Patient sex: F
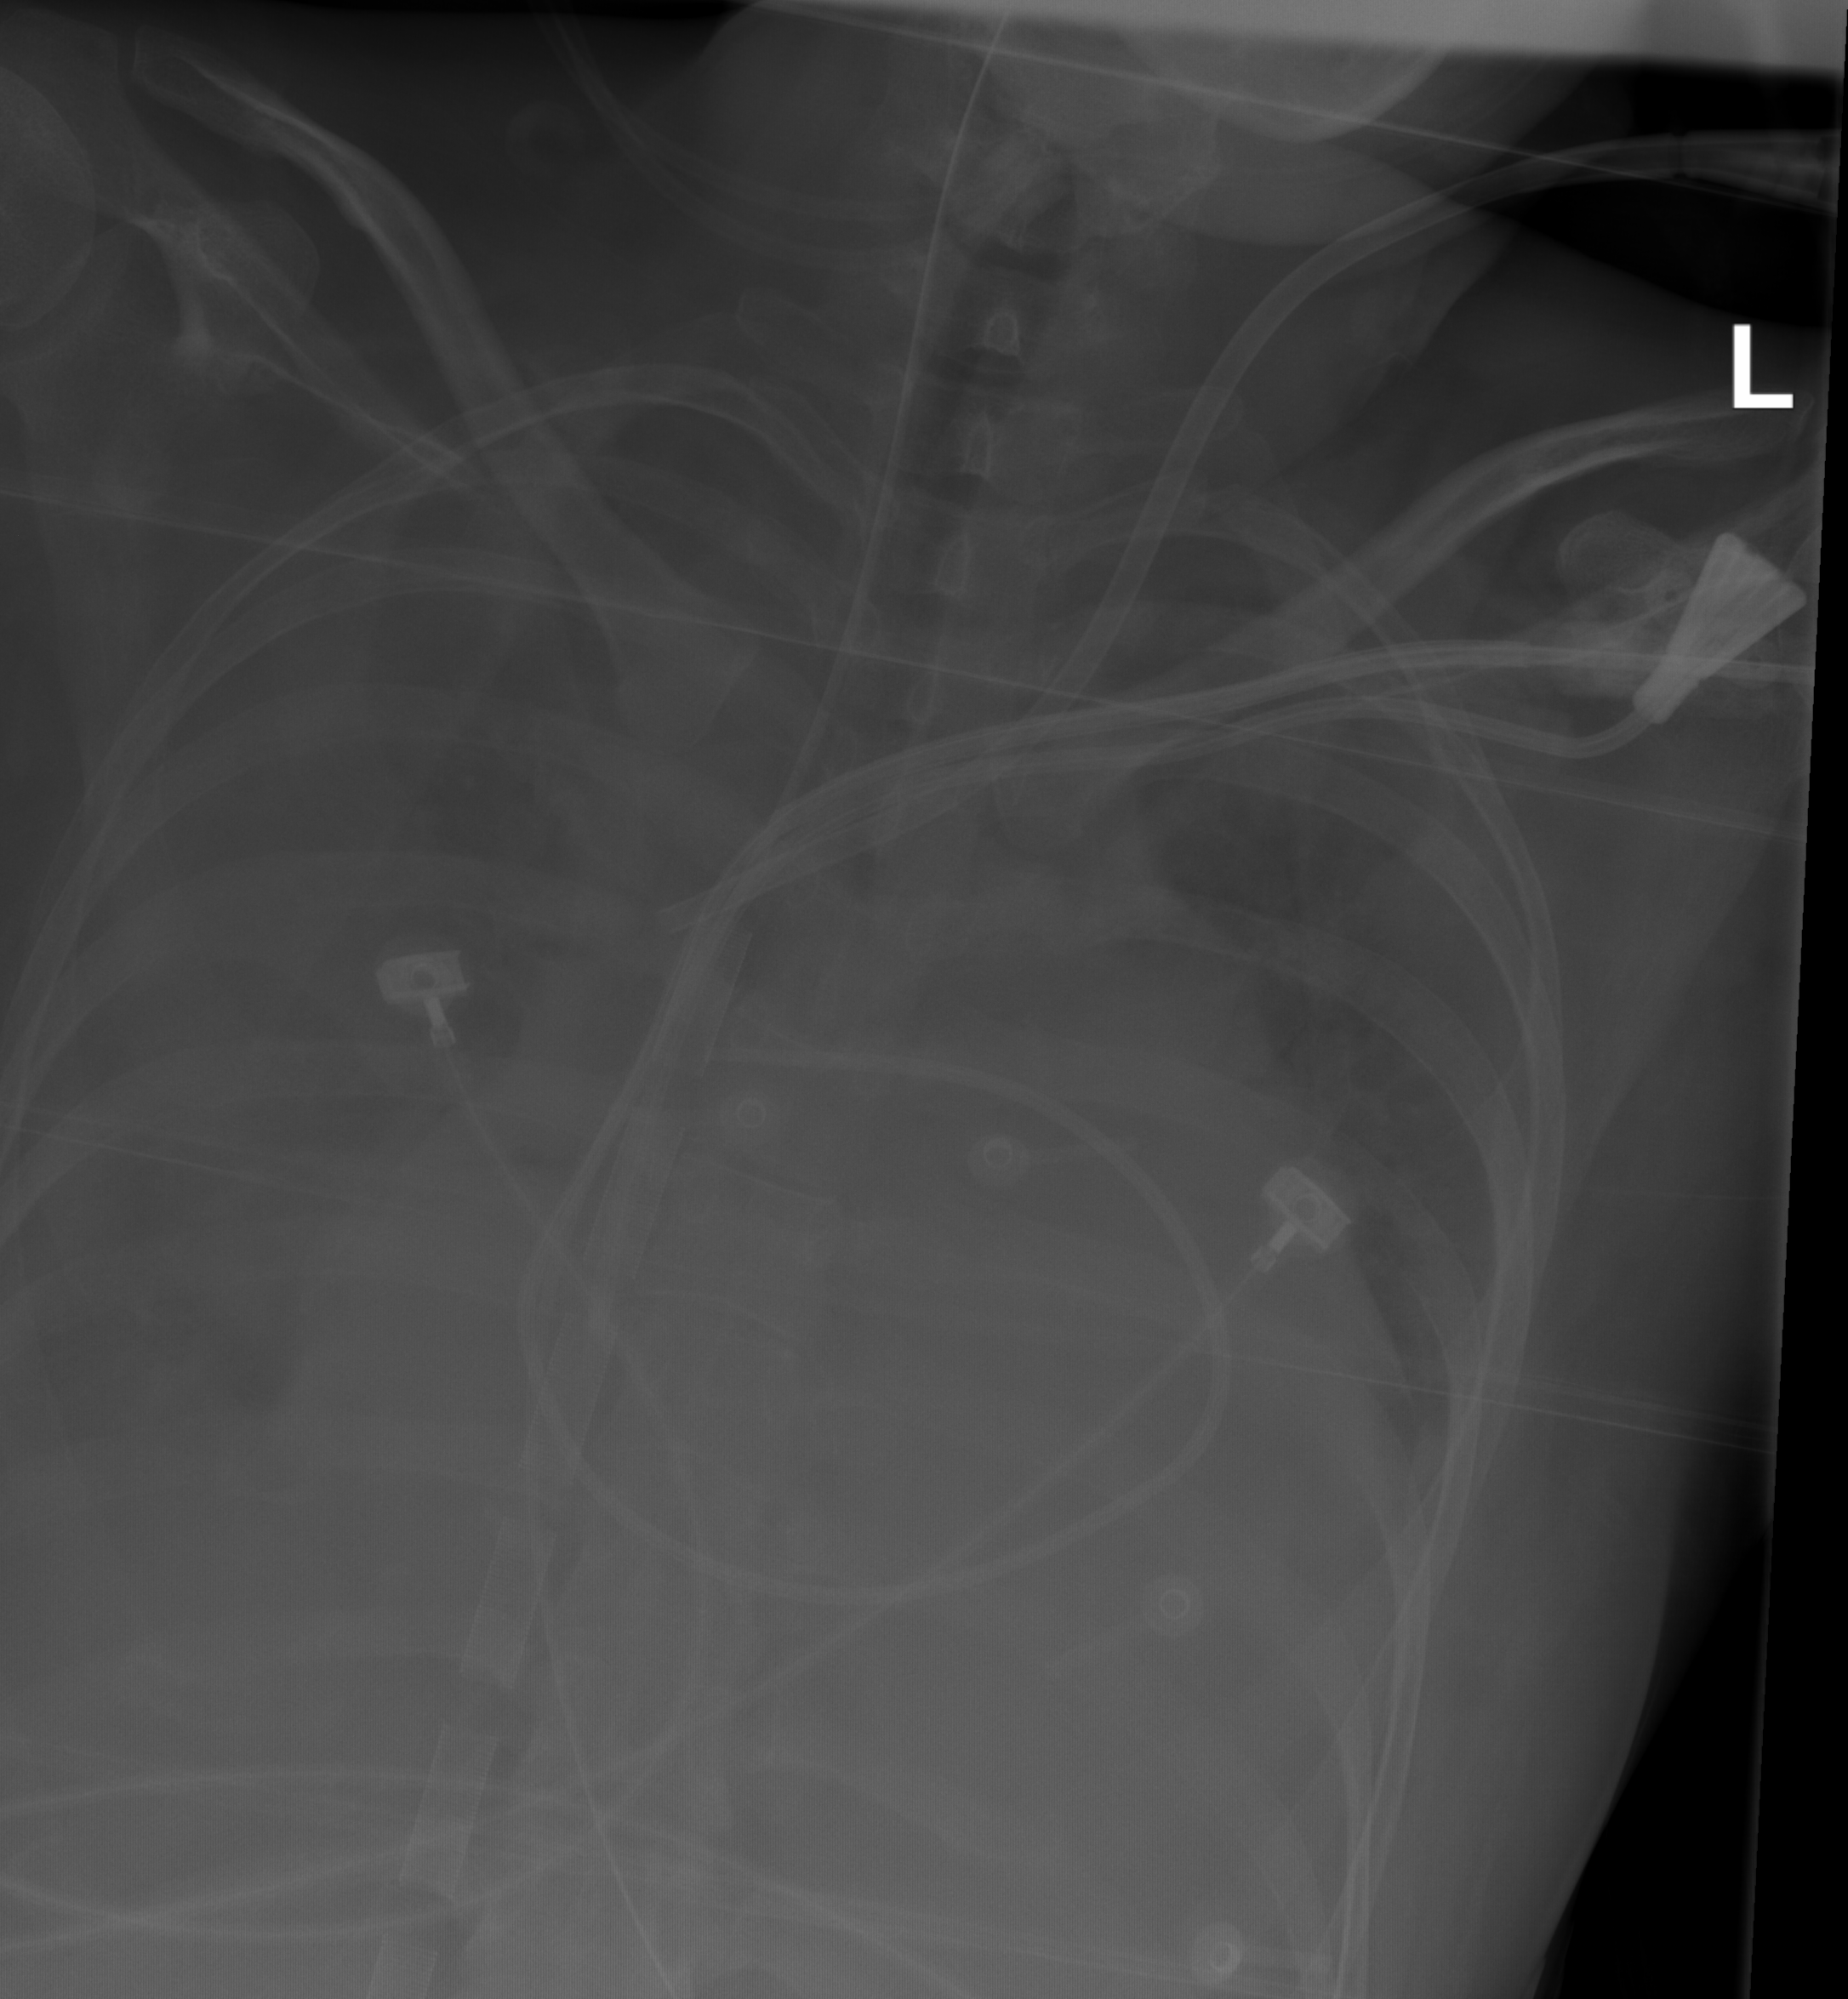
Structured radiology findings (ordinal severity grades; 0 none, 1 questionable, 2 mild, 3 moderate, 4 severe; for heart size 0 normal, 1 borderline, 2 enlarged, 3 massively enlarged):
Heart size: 3
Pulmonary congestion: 3
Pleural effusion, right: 4
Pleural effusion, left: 3
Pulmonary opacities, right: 1
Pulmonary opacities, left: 1
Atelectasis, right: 2
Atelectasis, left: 2